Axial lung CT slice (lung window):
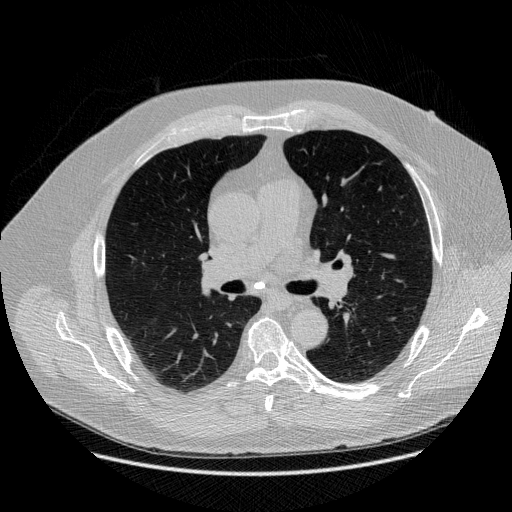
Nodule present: no